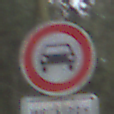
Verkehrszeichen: VerbotKraftwagen
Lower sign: ZeitangabenMitBeschraenkungAufWochentage7
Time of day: Midday
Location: Outdoor (Nature)
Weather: Overcast
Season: NotSpecified
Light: Natural